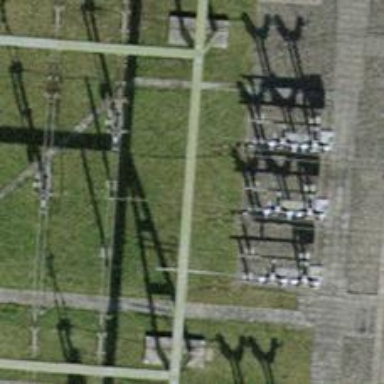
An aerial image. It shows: Bay for power line.